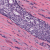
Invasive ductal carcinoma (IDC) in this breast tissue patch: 1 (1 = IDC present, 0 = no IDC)